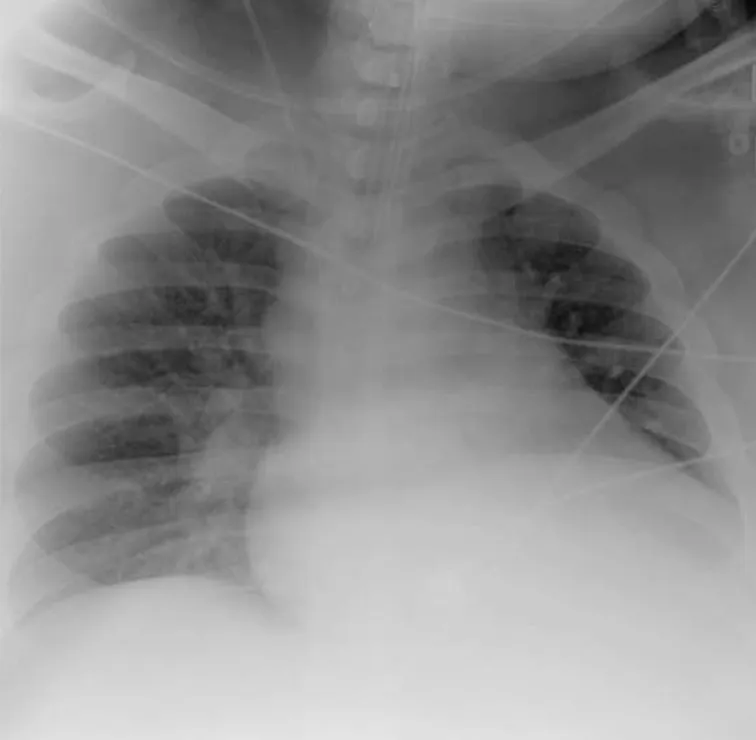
Post EM Titration (admit 2). Marked left lower lobe atelectasis and/or infiltrate. Right lung grossly clear. Tubes and lines grossly unchanged.
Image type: radiology (x_ray)